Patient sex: F
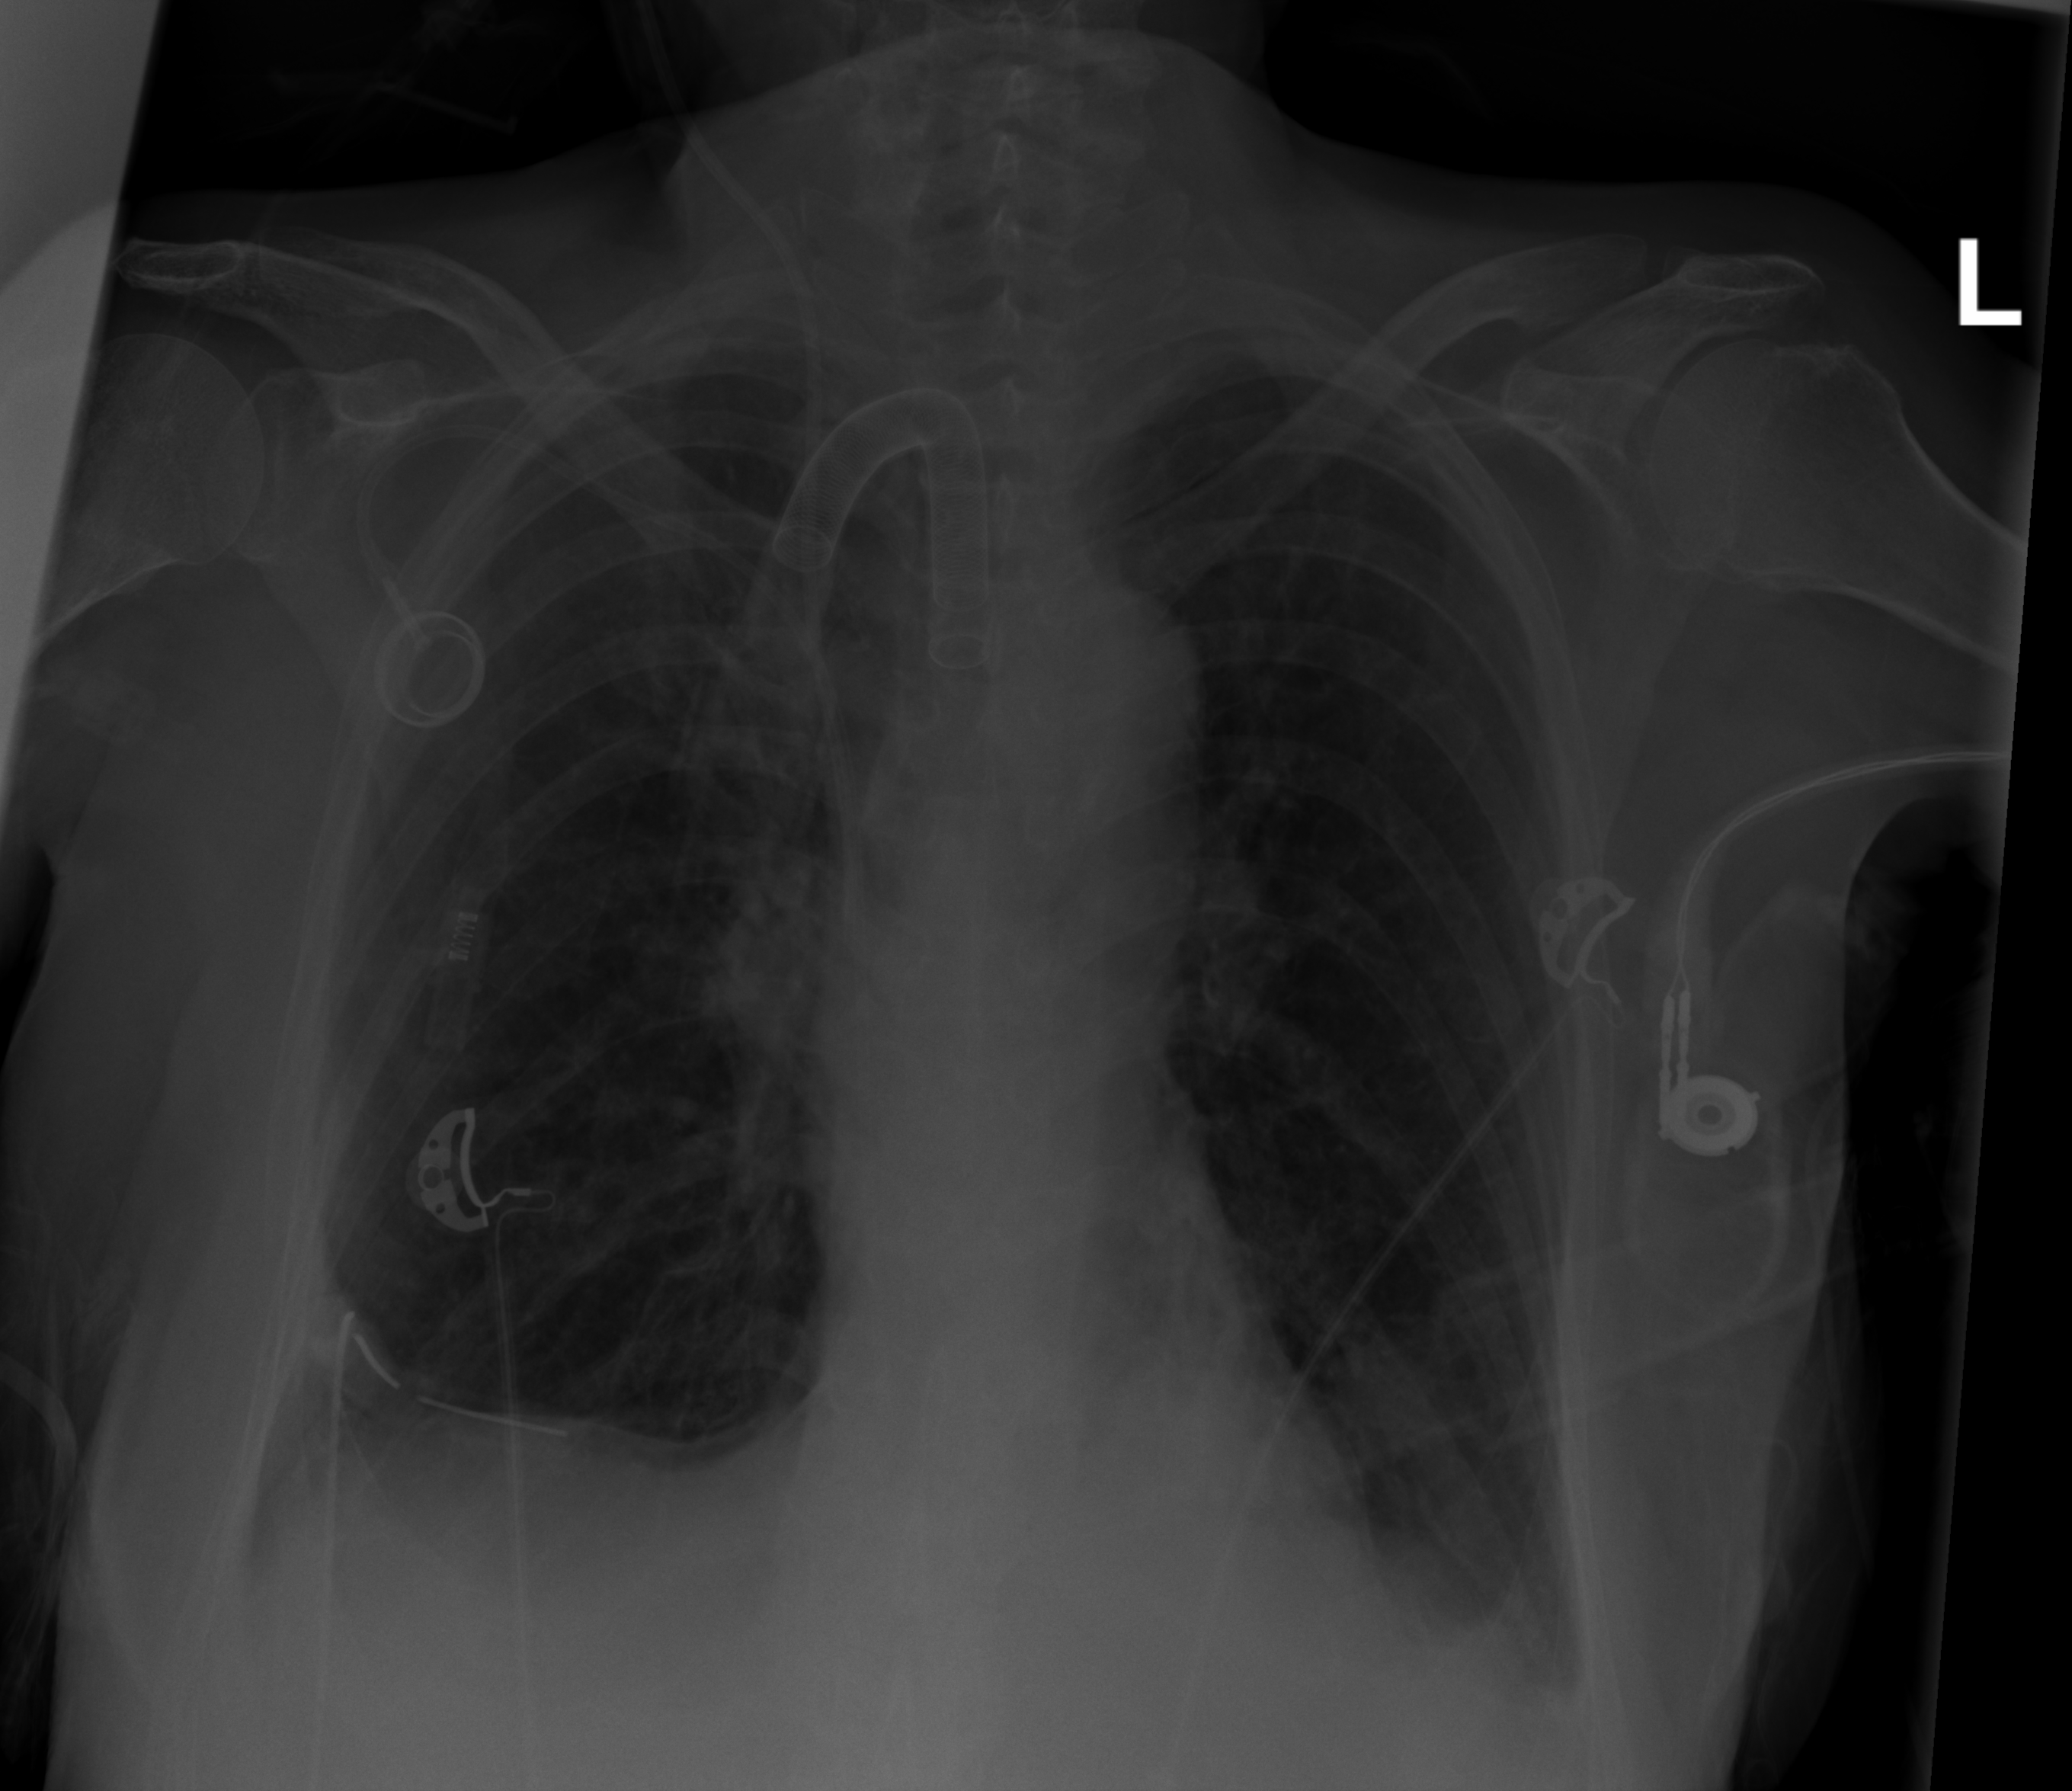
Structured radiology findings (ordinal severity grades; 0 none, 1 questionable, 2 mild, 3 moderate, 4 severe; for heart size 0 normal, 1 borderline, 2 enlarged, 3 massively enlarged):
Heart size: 0
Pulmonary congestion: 0
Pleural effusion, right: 2
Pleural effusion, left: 2
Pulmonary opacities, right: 0
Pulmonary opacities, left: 0
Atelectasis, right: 2
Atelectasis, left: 2